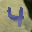
Label: 4